Field crop: maize
Growth stage: 2
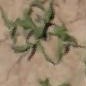
Species: atriplex